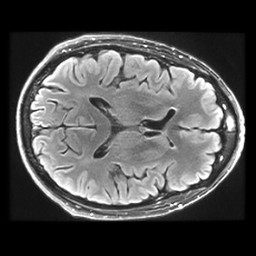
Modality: FLAIR
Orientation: axial
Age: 62
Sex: male
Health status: healthy
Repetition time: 12 s
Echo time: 0.09782 s